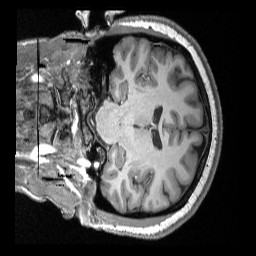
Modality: T1w
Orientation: coronal
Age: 18
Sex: female
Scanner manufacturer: siemens
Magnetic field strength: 3 T
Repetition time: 2.3 s
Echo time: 0.00308 s